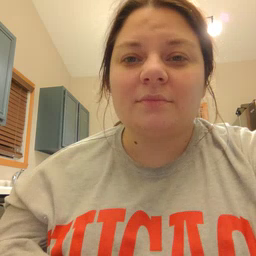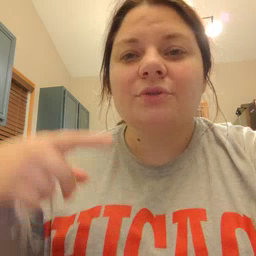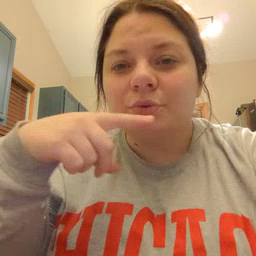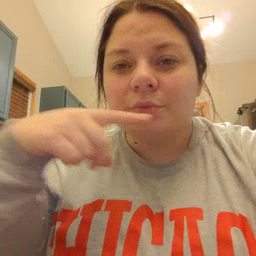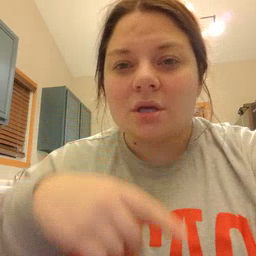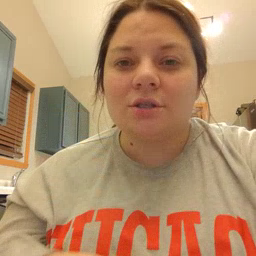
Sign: toothbrush